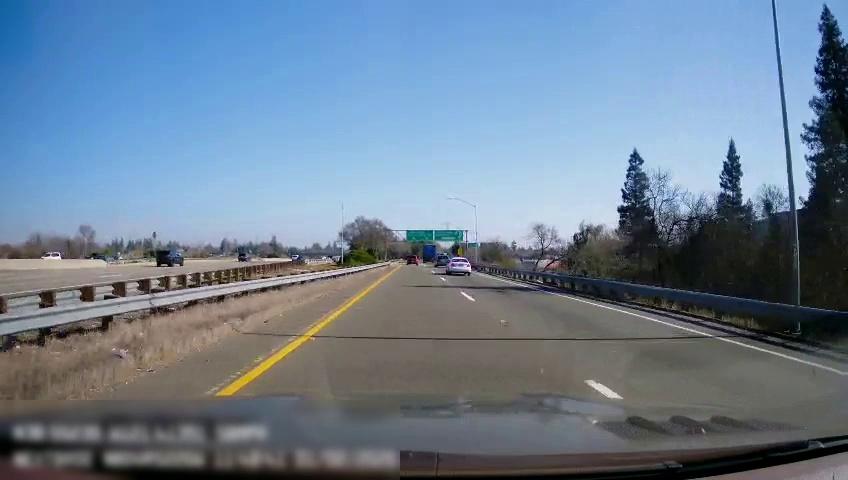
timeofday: Day
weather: Sunny
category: Drivable Space
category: Drivable Space
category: Vehicles | SUV
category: Vehicles | SUV
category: Vehicles | Car
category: Vehicles | SUV
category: Vehicles | SUV
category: Vehicles | SUV
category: Vehicles | SUV
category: Vehicles | Truck
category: Lanes | Alternate Lane
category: Lanes | Alternate Lane
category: Lanes | Current Lane
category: Lanes | Alternate Lane
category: Traffic | Signs
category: Traffic | Signs
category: Traffic | Signs